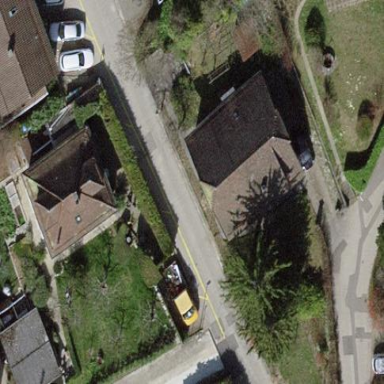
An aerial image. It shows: Simple and straightforward house.